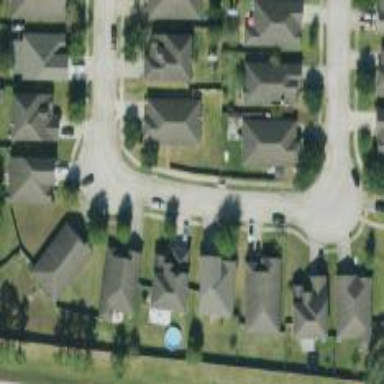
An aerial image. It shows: Residential road with separate sidewalk.